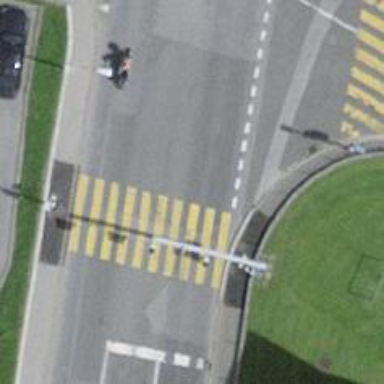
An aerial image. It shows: Crossing with zebra markings controlled by traffic signals.